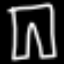
Label: pants